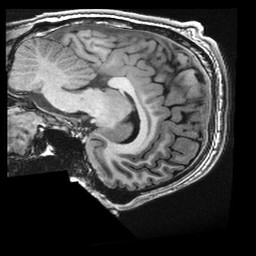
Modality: T1w
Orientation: sagittal
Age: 24
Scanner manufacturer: ge
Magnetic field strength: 3 T
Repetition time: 0.008696 s
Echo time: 0.003264 s